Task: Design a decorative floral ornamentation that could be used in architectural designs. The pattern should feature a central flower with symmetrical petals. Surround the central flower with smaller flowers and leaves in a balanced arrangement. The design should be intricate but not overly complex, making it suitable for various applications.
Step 1581:
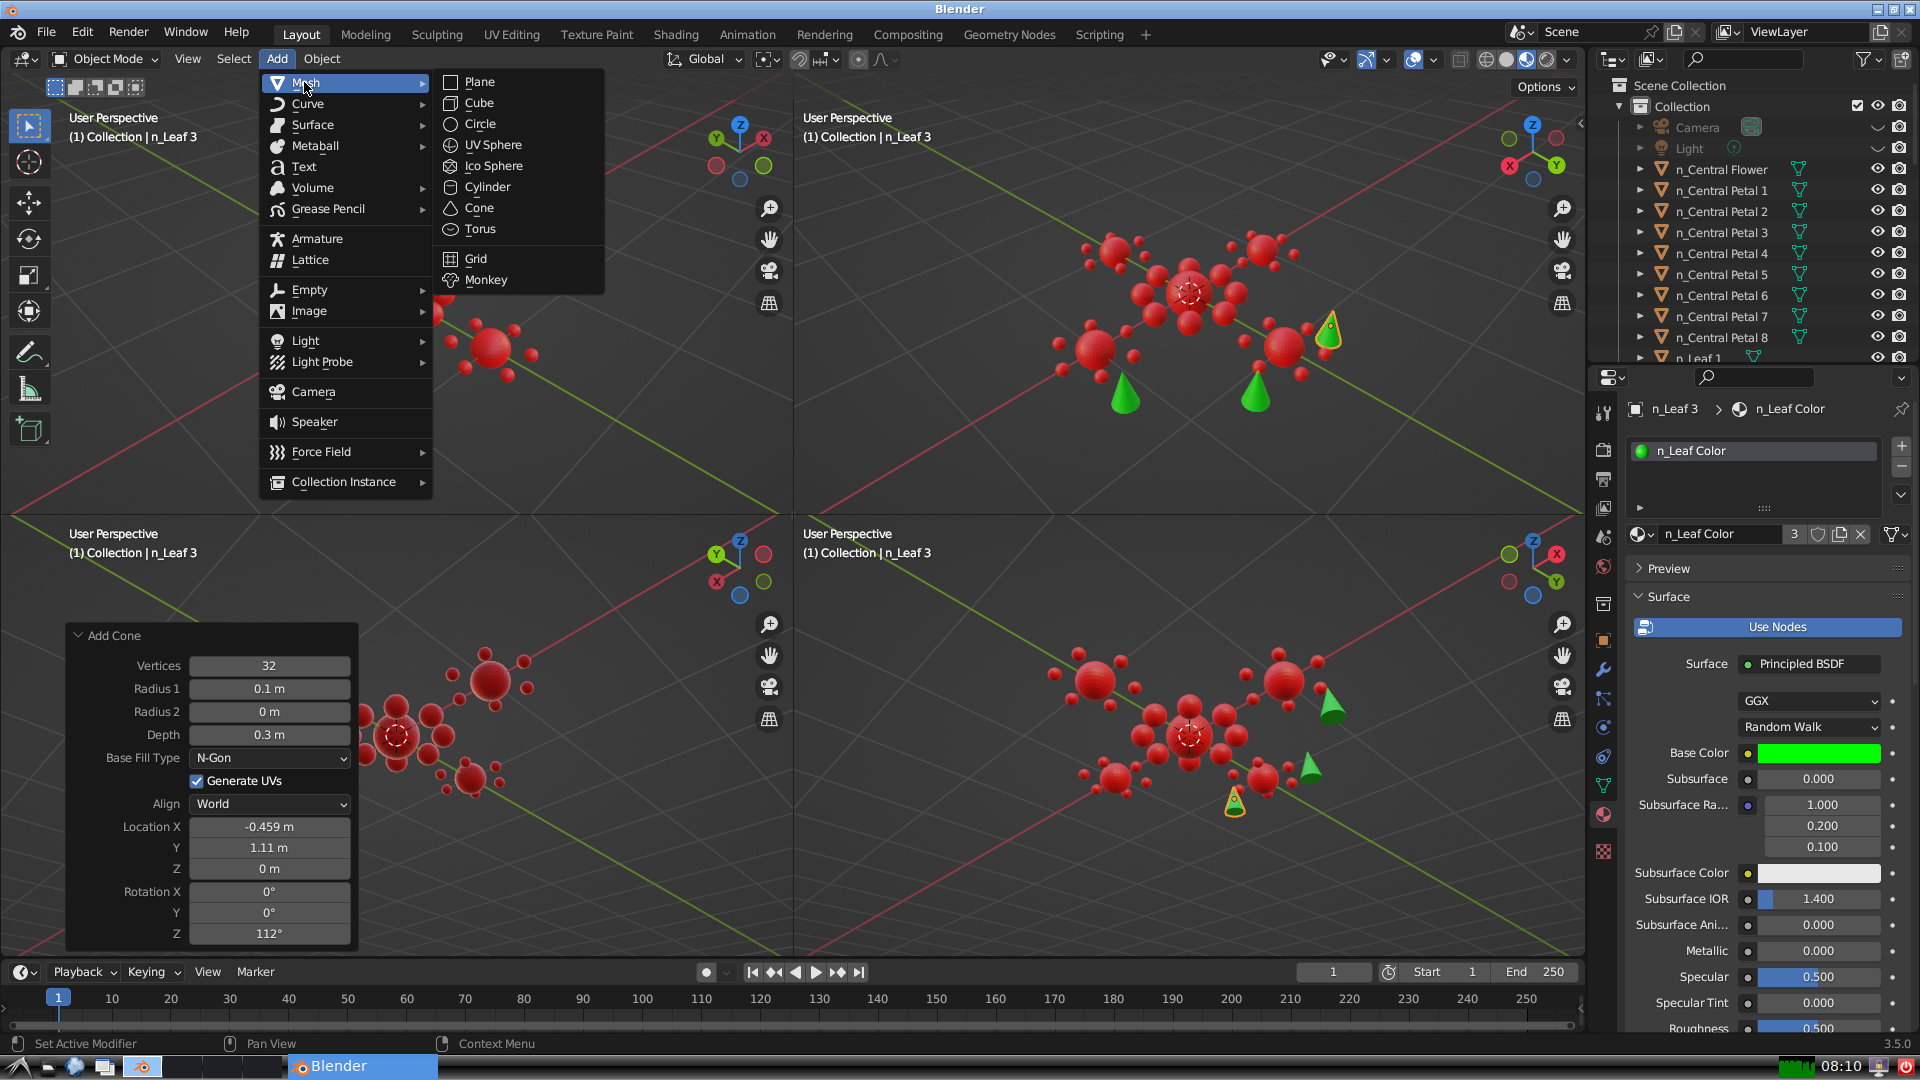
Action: {"mouse_move": [499, 210]}